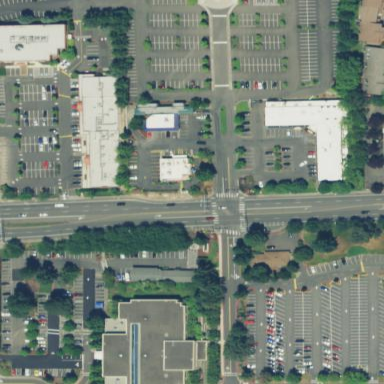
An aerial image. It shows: Retail area.